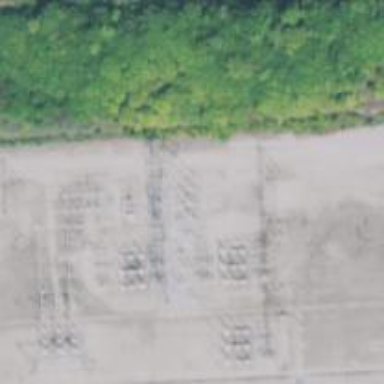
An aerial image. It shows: Switch used for power control.